Field crop: maize
Growth stage: 2
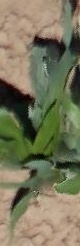
Species: maize